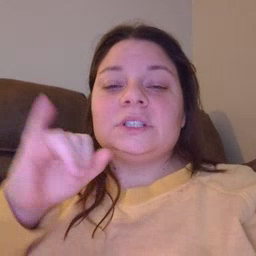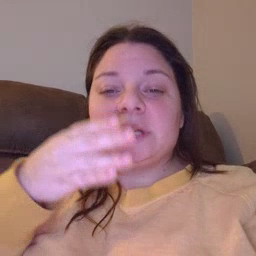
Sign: jeans